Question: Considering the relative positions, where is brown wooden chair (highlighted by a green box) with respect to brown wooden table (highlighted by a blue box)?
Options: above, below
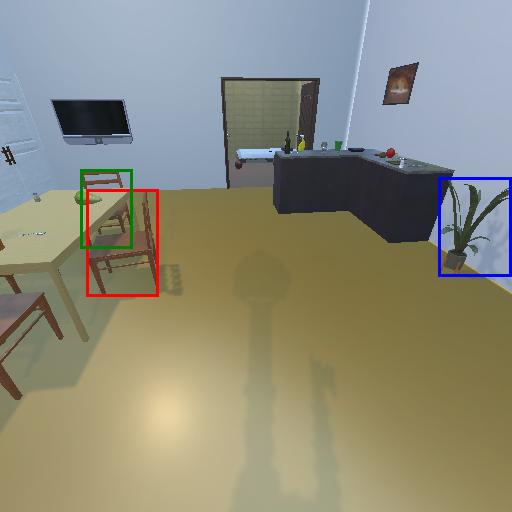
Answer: above